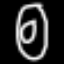
Label: donut